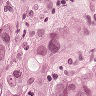
Metastatic tissue present: yes